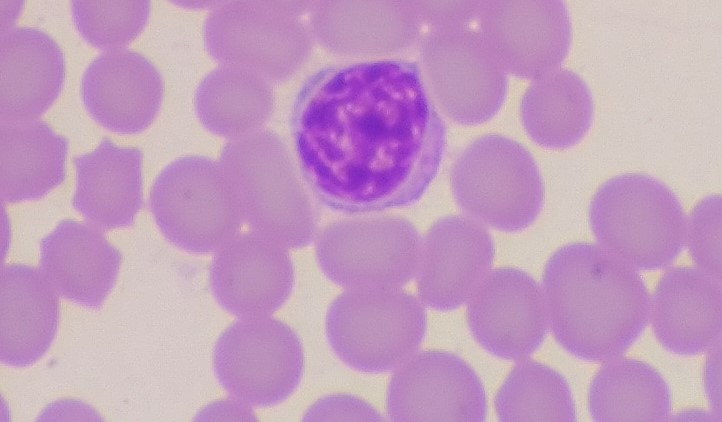
White blood cell type: Lymphocyte